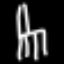
Label: chair